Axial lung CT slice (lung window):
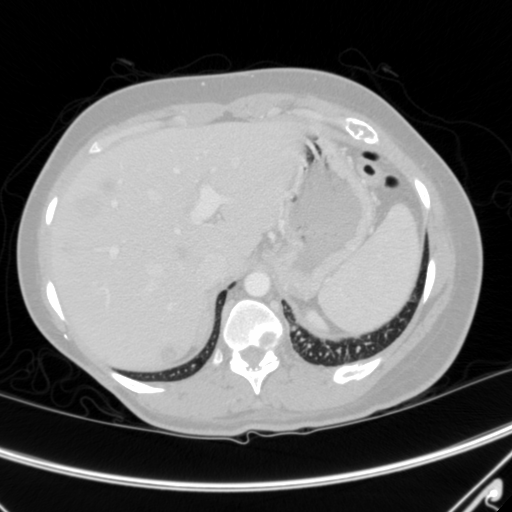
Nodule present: no